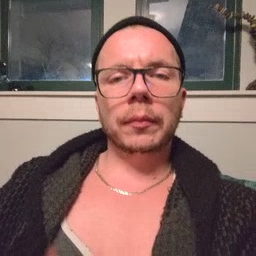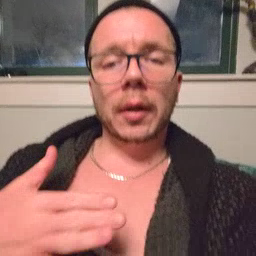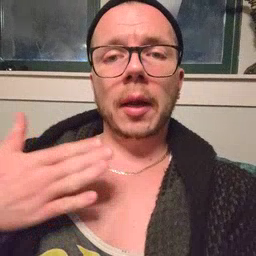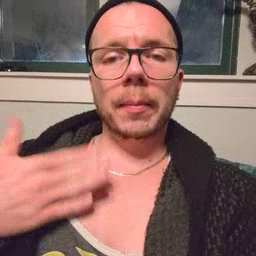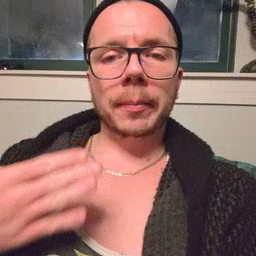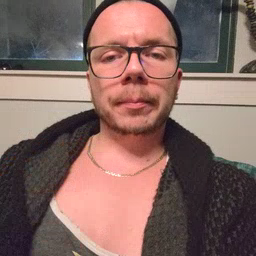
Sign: happy